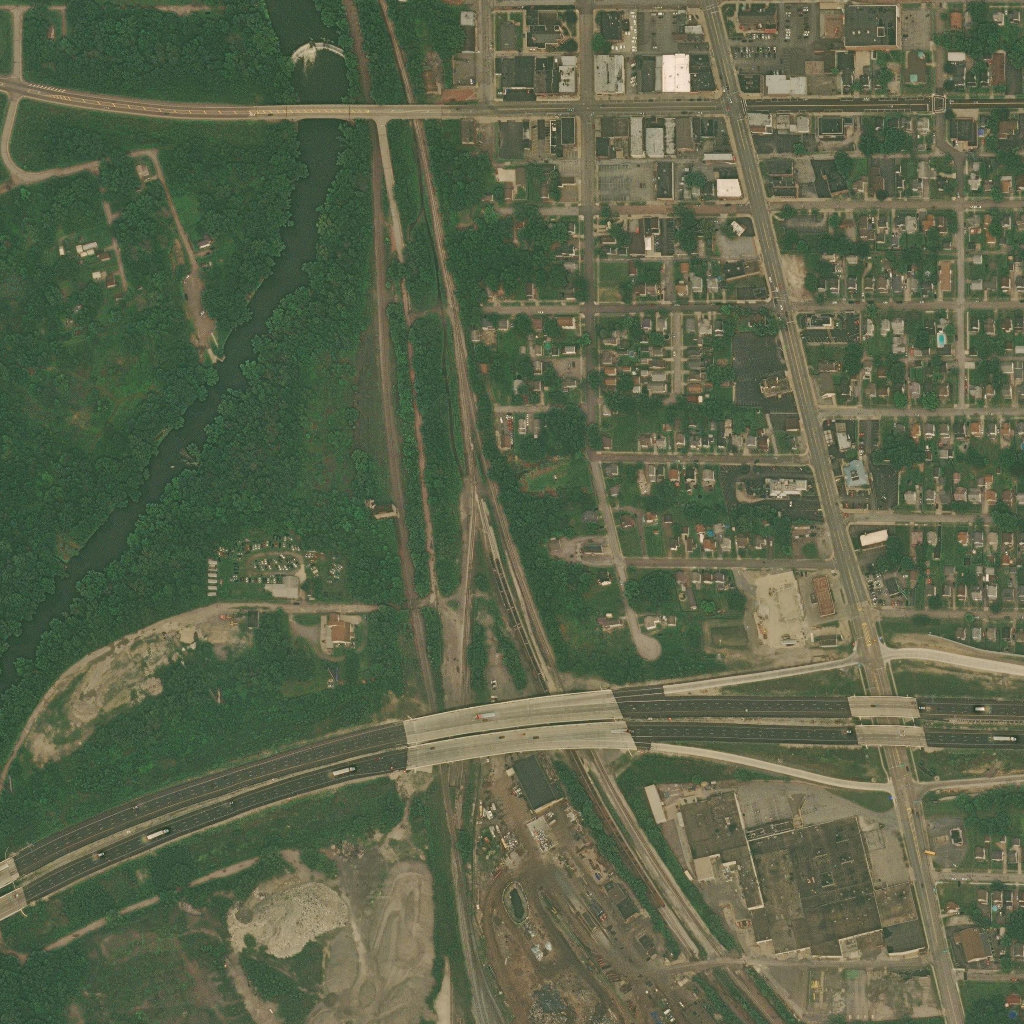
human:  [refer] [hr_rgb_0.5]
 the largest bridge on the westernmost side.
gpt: <box>[[24, 10, 46, 11, 0]]</box>